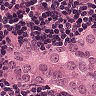
Metastatic tissue present: yes